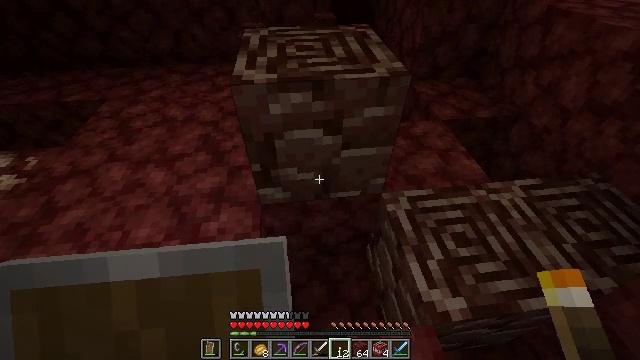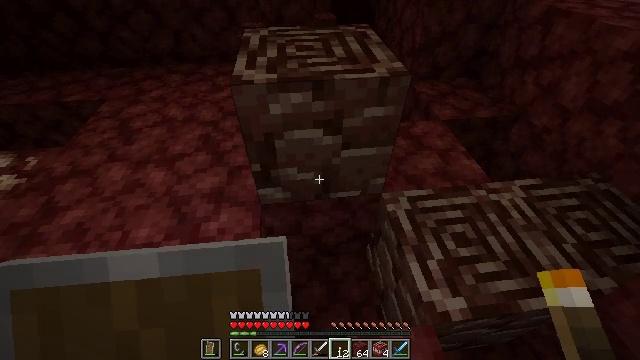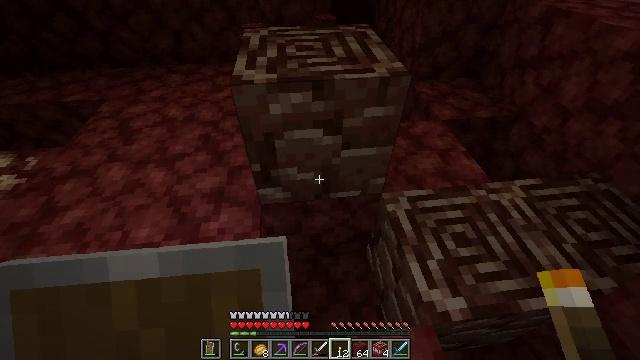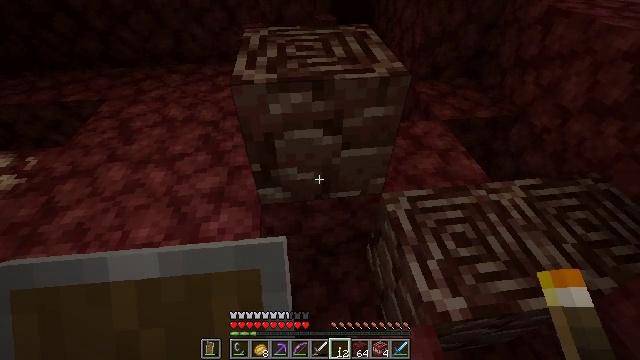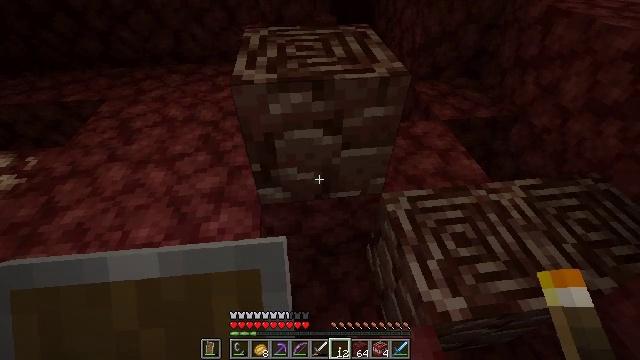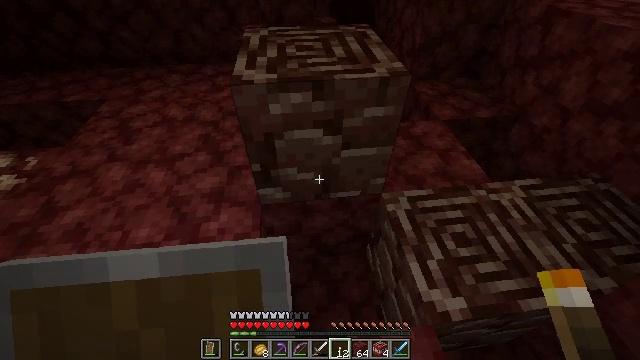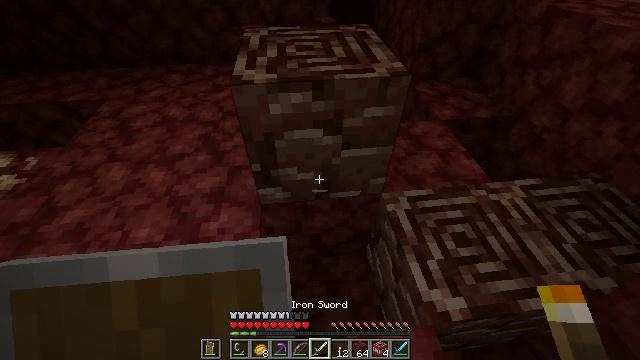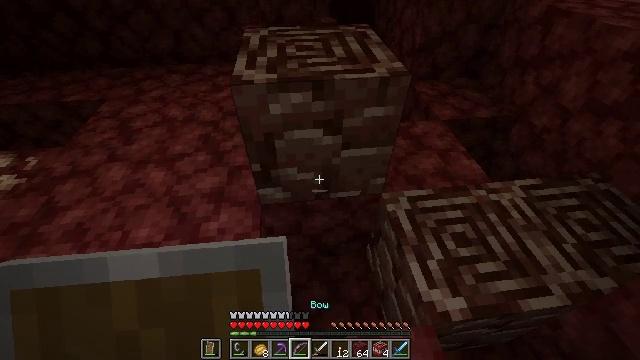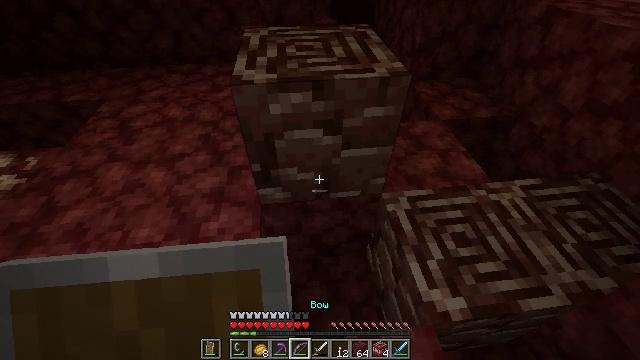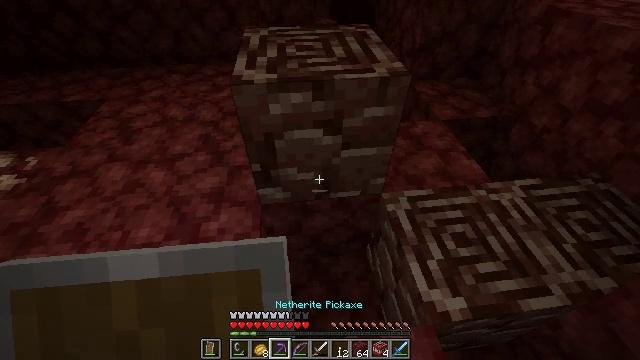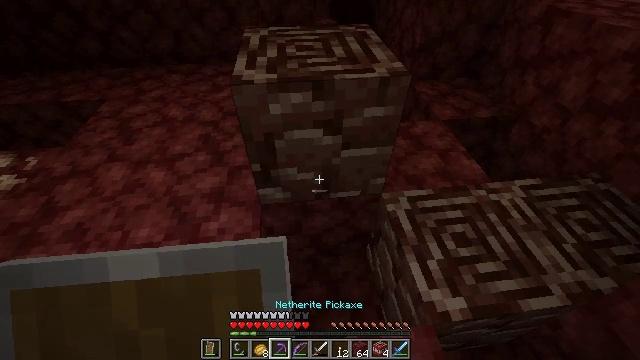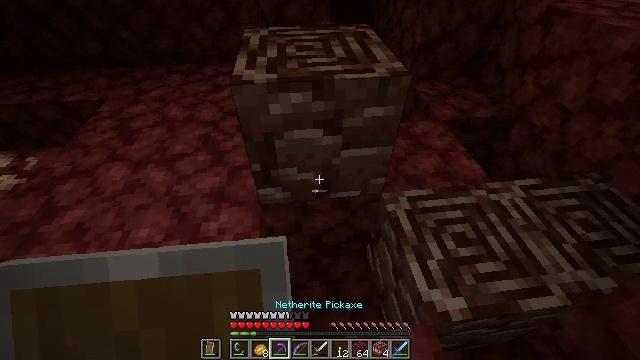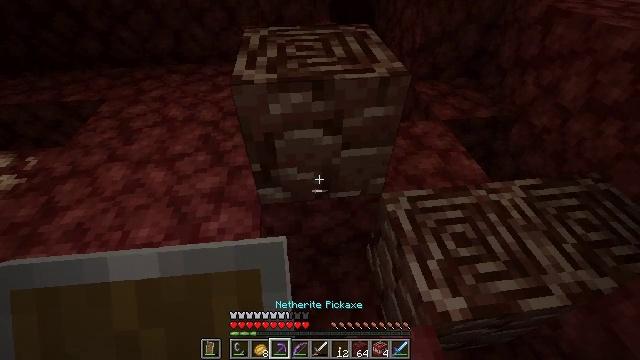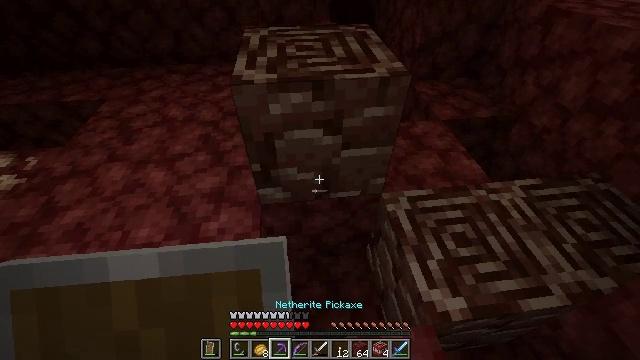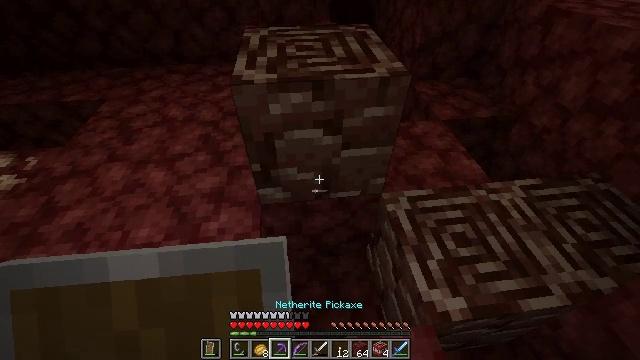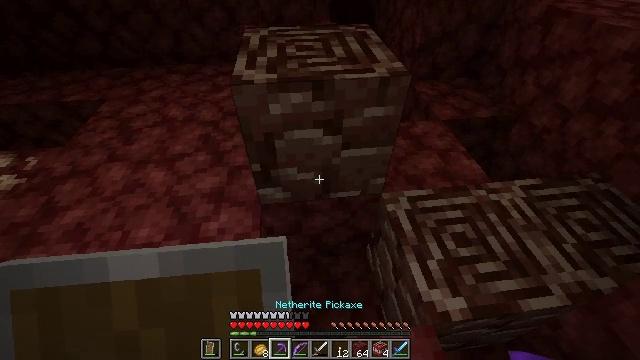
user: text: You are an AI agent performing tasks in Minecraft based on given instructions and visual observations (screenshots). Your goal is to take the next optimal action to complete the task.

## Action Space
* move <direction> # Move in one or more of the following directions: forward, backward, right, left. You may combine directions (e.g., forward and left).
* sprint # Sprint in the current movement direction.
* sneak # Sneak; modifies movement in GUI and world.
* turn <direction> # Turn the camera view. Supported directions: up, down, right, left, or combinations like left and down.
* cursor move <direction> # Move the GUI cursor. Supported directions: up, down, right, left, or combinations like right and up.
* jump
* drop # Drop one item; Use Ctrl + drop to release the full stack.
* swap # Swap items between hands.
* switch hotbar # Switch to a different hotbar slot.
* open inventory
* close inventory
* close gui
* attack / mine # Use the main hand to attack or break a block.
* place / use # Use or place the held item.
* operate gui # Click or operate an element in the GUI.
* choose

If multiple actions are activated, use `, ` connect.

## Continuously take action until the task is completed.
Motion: motion action
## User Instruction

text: Find and extract ancient debris from the Nether.
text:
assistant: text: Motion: no_op
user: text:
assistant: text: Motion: no_op
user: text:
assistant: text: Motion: no_op
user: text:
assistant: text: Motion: no_op
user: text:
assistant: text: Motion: no_op
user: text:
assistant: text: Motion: no_op
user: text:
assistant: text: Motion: no_op
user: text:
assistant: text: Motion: no_op
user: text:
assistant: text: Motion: no_op
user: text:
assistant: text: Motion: no_op
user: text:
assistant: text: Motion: no_op
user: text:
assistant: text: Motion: no_op
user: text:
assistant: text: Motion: no_op
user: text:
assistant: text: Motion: no_op
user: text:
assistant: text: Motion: no_op
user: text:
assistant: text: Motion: no_op
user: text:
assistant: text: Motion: no_op
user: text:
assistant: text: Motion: turn up
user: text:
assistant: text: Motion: no_op
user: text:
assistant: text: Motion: no_op
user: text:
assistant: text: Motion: attack / mine
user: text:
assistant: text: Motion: attack / mine
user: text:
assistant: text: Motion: attack / mine
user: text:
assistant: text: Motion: attack / mine
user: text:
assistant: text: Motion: attack / mine
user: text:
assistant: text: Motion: attack / mine
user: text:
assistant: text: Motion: attack / mine
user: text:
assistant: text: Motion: attack / mine
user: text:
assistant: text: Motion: attack / mine
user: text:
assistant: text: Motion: attack / mine